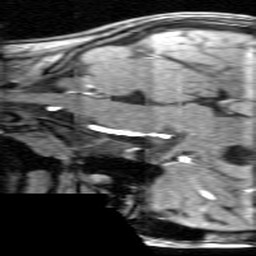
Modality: angio
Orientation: sagittal
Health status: ill
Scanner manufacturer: siemens
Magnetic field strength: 1.5 T
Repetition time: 0.039 s
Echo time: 0.00502 s